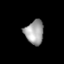
Tissue: lung
Cell type: Endothelial cells
Senescence score: 0.5617
Nuclear area (px): 443
Mean DAPI intensity: 160.56